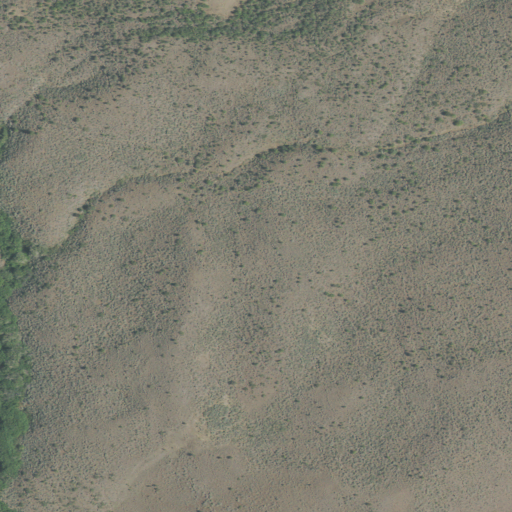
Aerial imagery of depression(s) in Oregon named Van Horn Basin containing only shrub